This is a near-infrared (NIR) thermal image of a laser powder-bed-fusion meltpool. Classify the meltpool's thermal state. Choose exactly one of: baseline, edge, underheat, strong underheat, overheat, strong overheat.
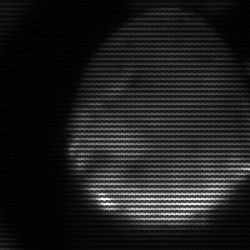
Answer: edge